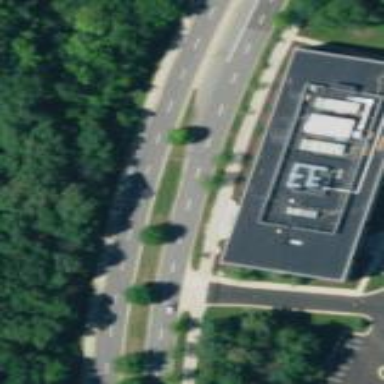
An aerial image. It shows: Office building.